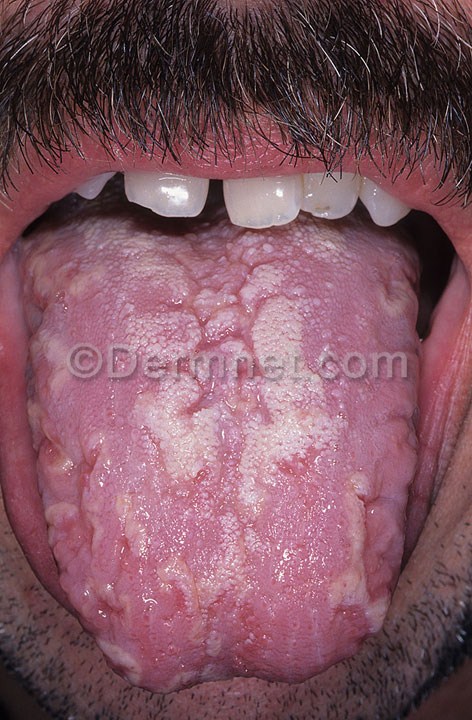
Disease: Tinea Ringworm Candidiasis and other Fungal Infections